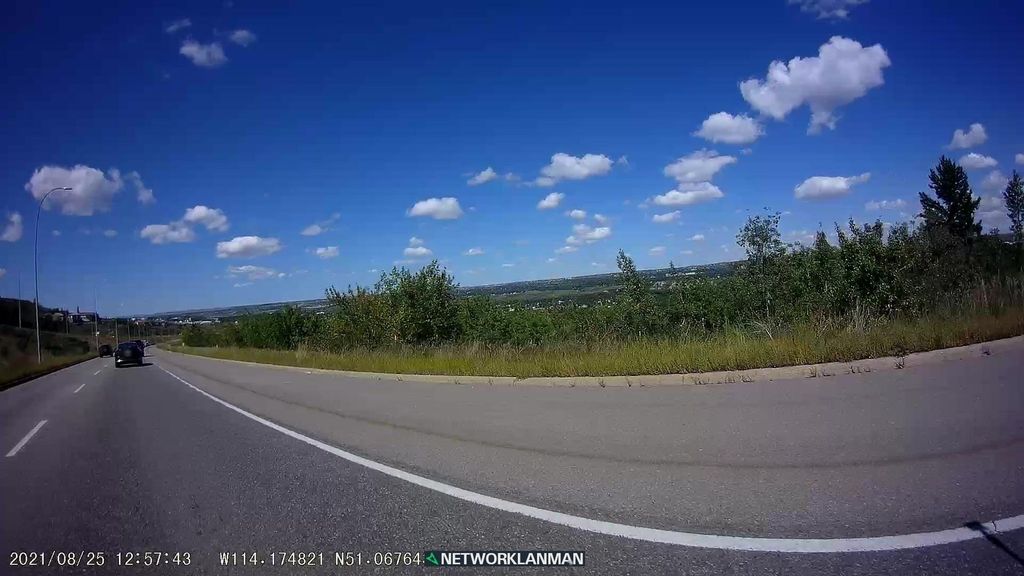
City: calgary